RGB frame:
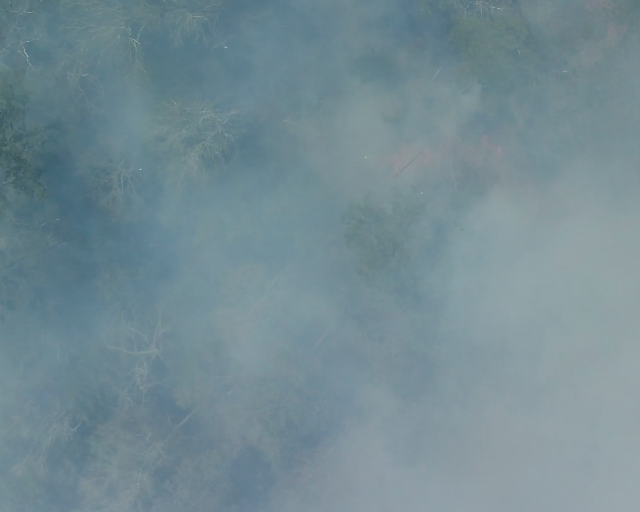
Thermal frame:
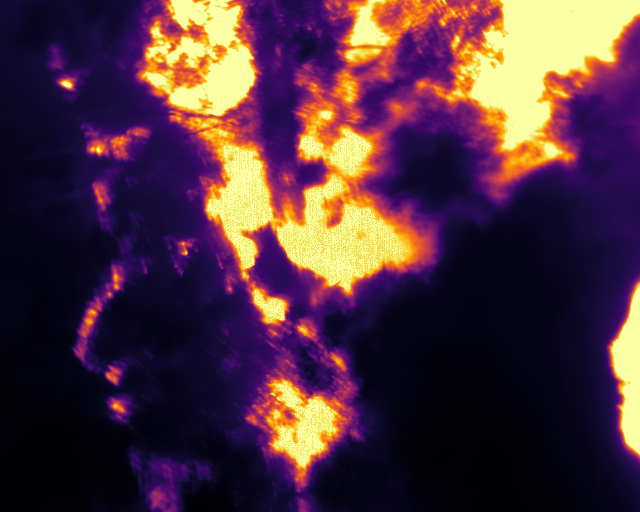
Captured: 2026-02-26 02:31:28
Pixels at or above 80 °C: 93596 (fraction of frame: 0.2856)